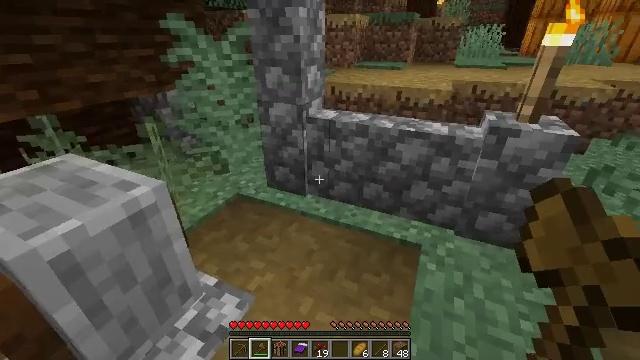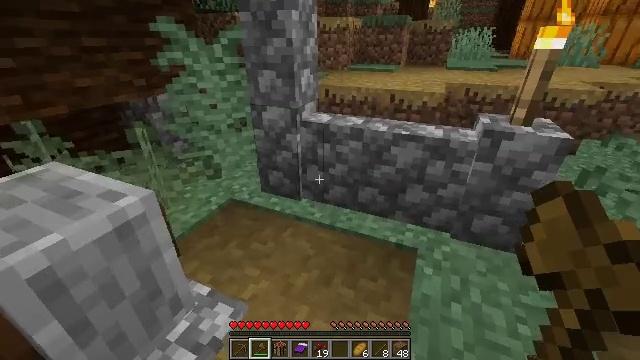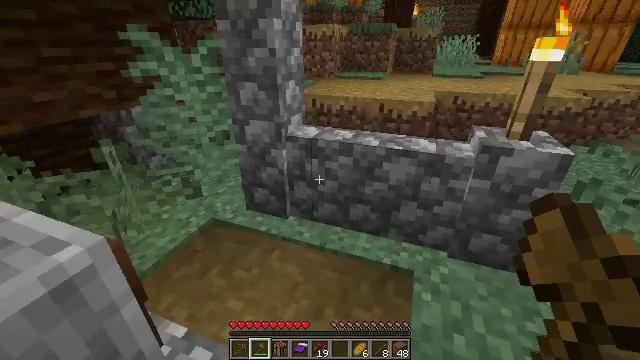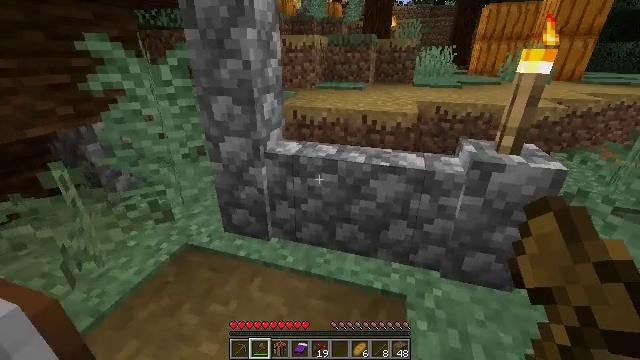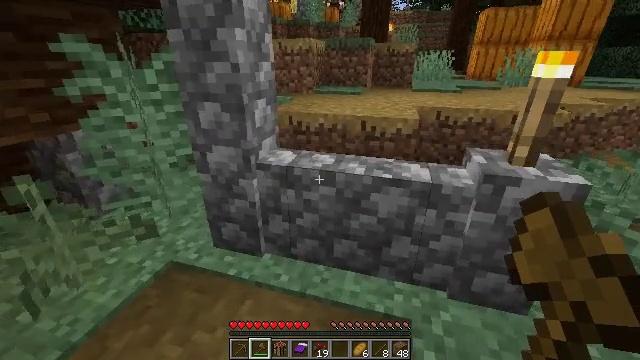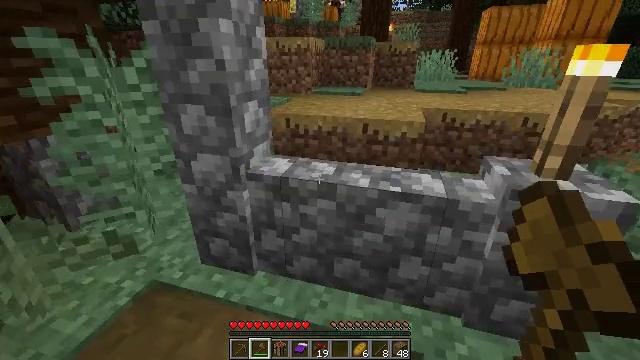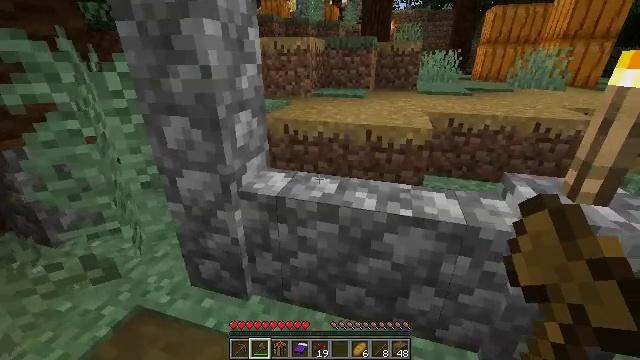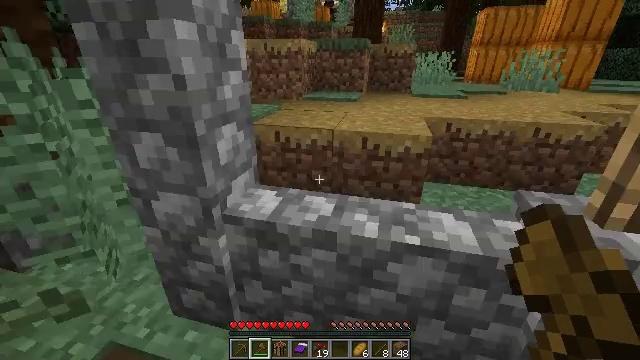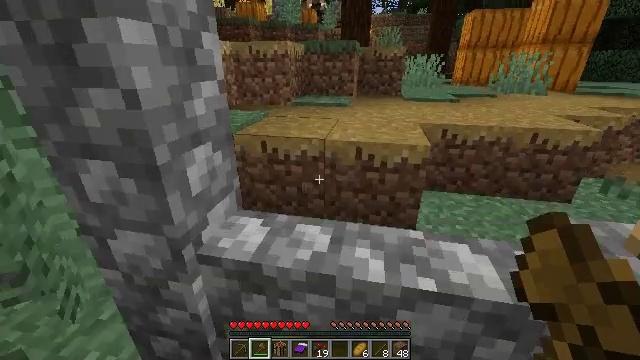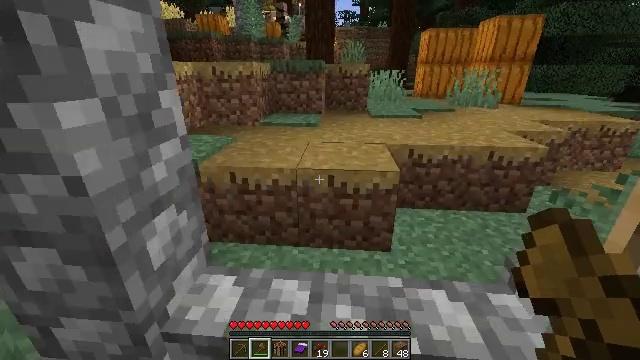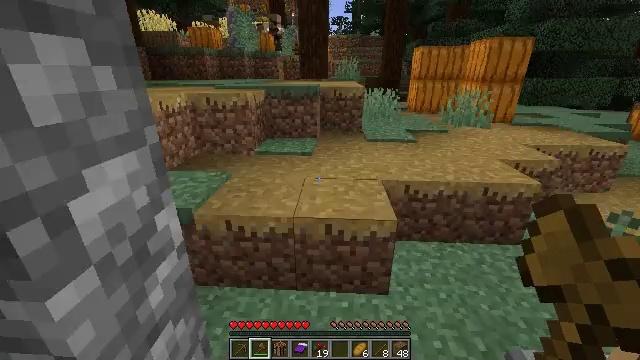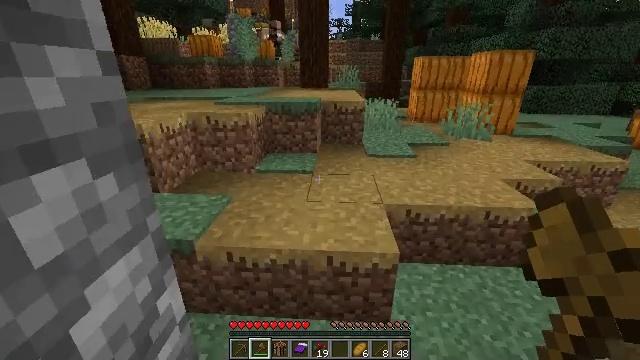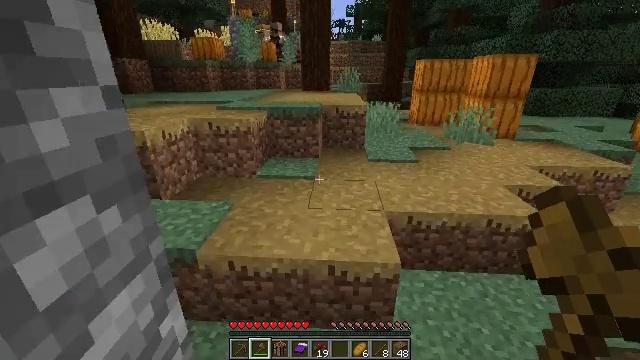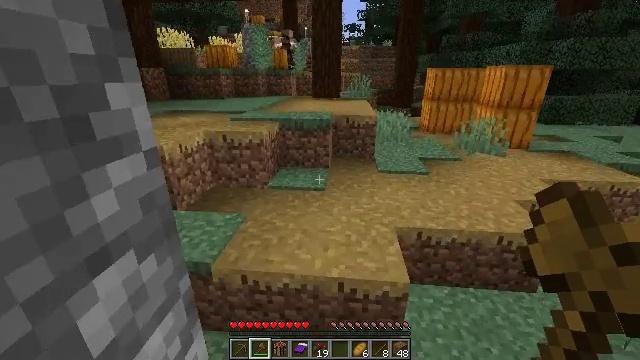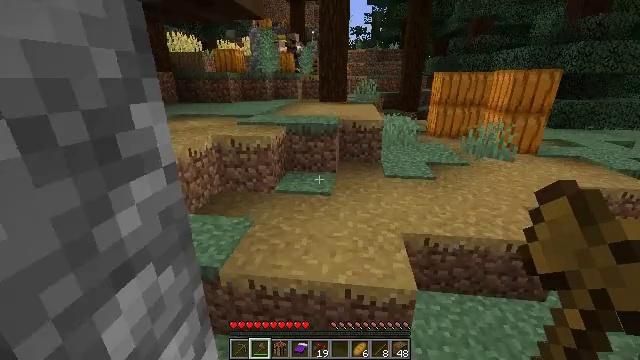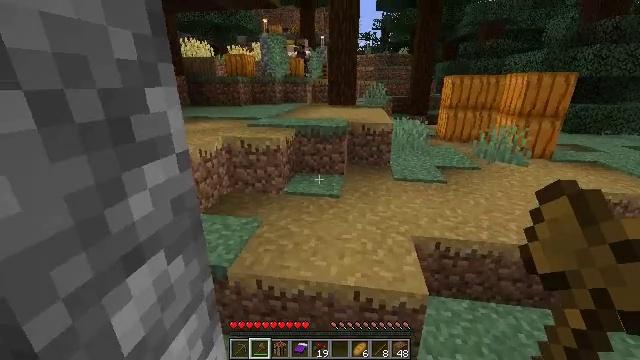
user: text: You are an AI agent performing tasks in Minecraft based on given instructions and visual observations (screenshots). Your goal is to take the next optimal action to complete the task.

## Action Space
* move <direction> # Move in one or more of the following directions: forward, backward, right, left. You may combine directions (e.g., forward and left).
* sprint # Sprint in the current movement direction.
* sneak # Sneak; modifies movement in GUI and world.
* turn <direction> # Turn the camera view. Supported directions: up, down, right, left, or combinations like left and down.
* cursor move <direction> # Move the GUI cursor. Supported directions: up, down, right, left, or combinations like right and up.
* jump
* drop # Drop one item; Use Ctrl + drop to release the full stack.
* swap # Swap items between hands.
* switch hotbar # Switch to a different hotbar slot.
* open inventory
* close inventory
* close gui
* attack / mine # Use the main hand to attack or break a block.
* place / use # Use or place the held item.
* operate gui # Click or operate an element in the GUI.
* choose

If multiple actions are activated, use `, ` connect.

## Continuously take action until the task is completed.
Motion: motion action
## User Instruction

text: Collect wheat crops.
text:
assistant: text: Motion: move forward, turn right
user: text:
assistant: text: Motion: move forward, turn right and up
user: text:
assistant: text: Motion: move forward, turn right and up
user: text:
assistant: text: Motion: move forward
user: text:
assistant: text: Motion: move forward
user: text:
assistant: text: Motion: move forward
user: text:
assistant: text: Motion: move forward, turn right
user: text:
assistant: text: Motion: move forward, turn right
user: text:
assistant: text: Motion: move forward, turn right and up, jump
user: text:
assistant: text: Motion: move forward, turn right, jump
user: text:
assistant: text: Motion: move forward, jump
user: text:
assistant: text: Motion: move forward, jump
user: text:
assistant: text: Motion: move forward, turn left
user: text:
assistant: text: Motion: move forward, turn left
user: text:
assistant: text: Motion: move forward, turn left and up
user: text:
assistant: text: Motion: move forward, turn left
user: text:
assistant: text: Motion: move forward, turn left and down
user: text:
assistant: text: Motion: move forward
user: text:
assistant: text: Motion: move forward
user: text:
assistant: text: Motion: move forward
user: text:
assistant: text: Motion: move forward
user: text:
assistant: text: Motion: move forward, turn right
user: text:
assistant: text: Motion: move forward and move right, turn right and up
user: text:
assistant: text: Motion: move forward and move right, turn right and up
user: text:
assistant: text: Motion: move forward and move right, turn right
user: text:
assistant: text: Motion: move forward and move right, turn right and down
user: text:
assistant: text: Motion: move forward and move right, turn right and down
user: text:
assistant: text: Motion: move forward and move right, turn right and down
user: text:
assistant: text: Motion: move forward and move right
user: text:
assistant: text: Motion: move forward and move right